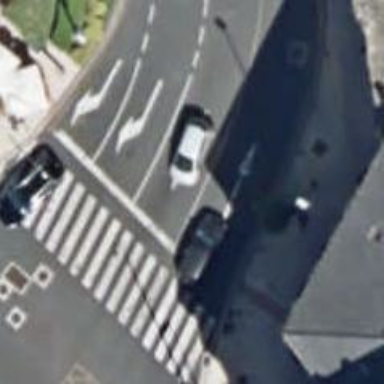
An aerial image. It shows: Traffic signals at road crossing.